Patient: sex M, age 60
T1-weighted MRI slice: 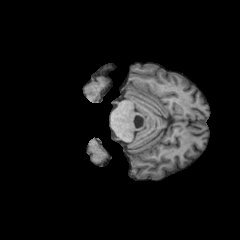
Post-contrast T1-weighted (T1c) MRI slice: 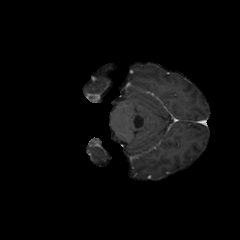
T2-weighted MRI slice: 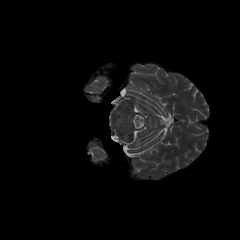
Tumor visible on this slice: no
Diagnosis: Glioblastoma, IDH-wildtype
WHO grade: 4